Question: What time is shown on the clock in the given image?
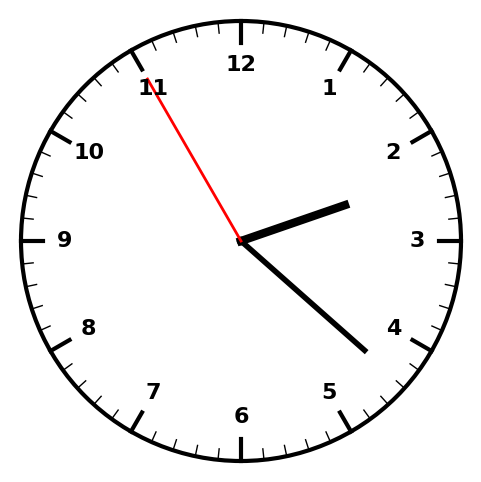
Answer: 02:21:55